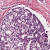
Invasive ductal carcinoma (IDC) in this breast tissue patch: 1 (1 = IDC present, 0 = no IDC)